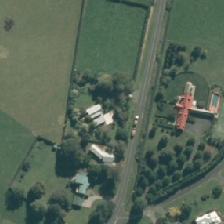
Land cover: urban_build_up